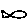
Label: fish